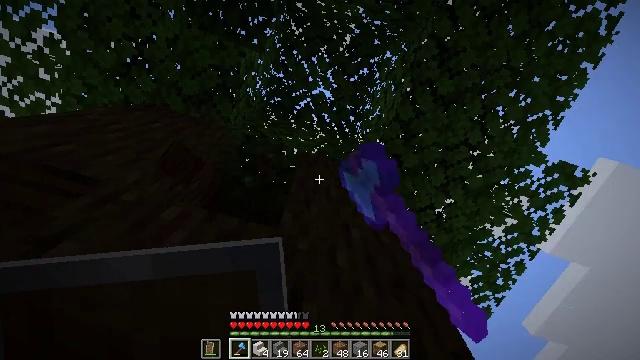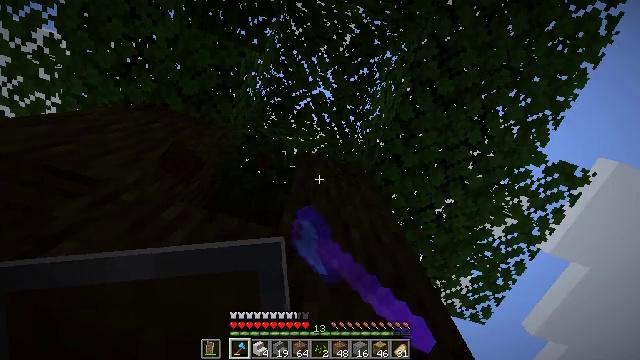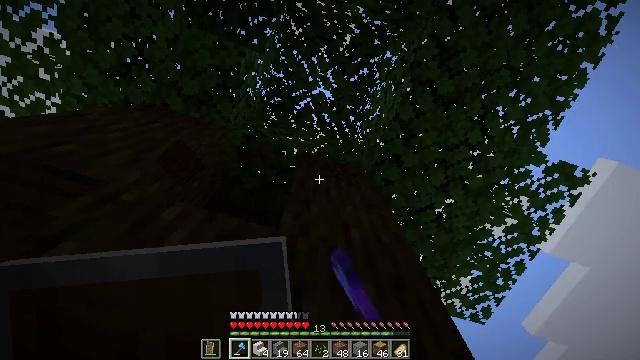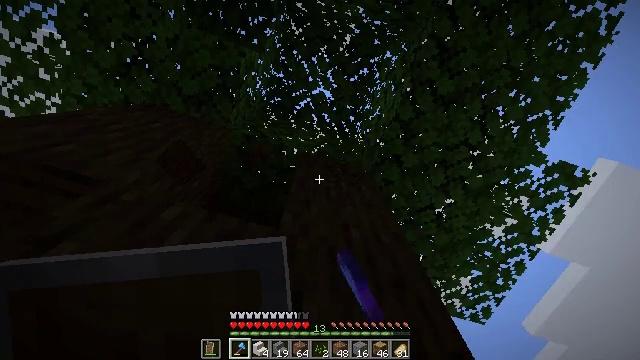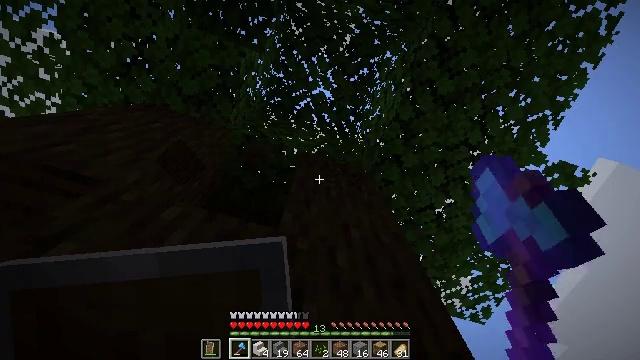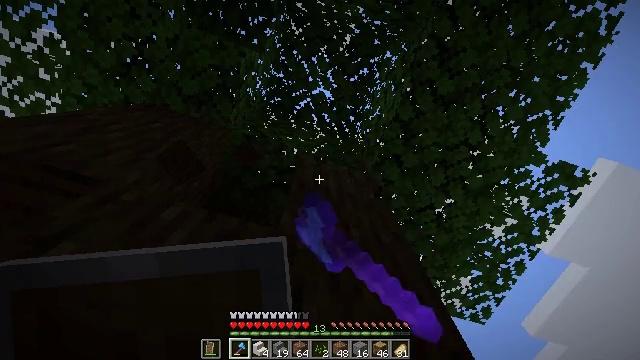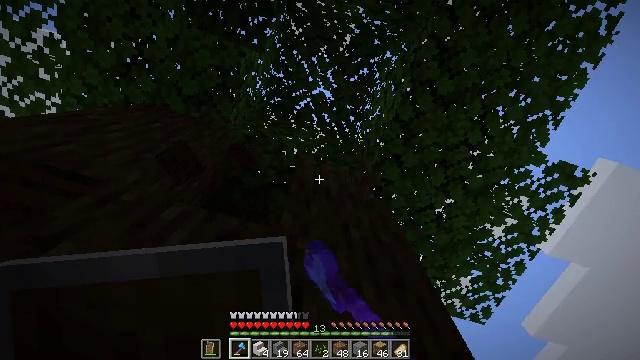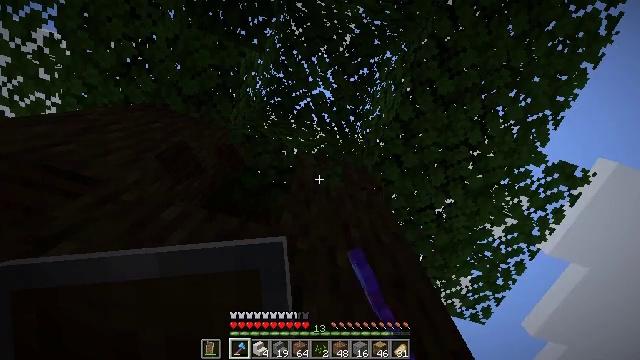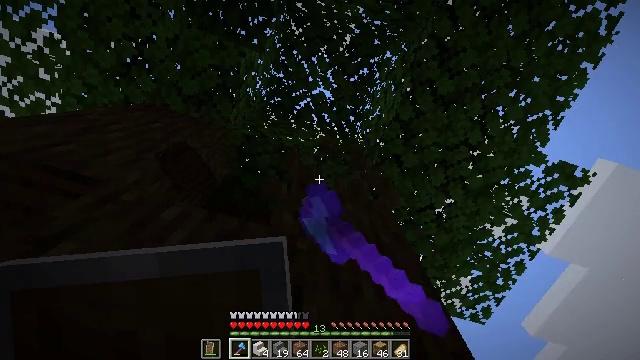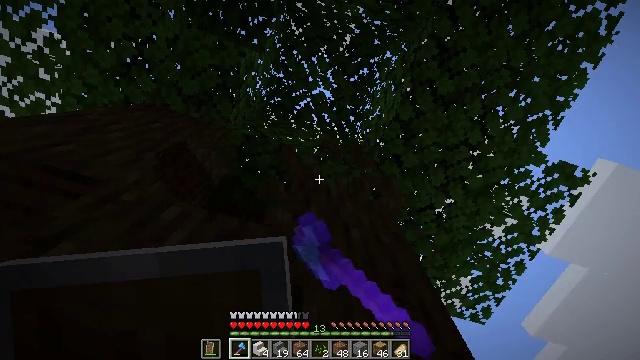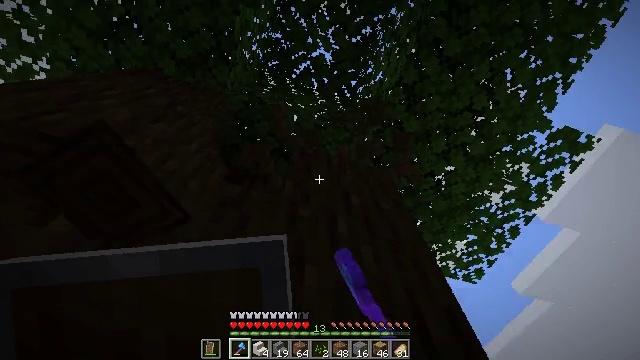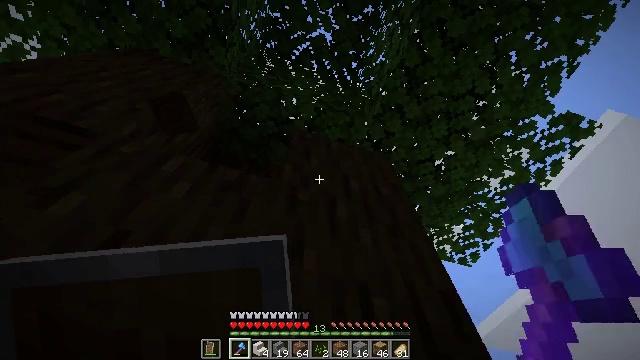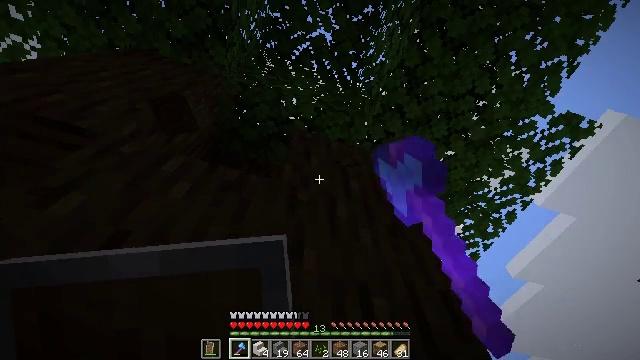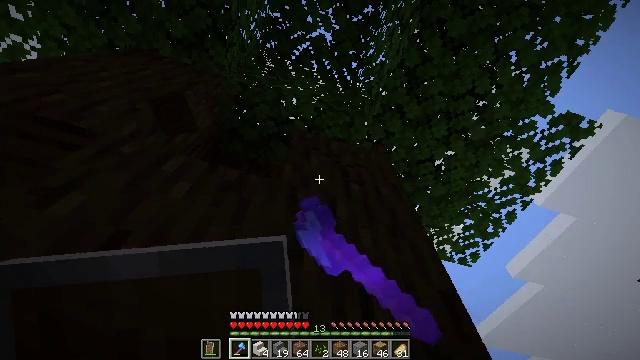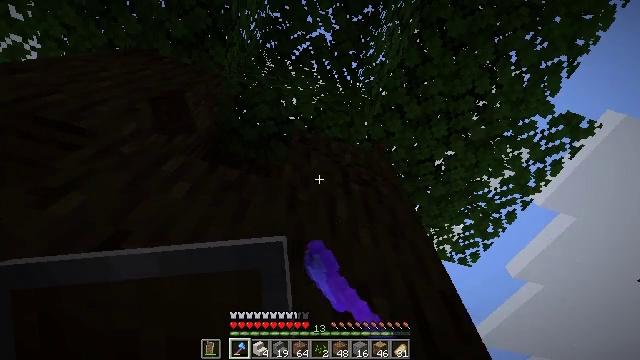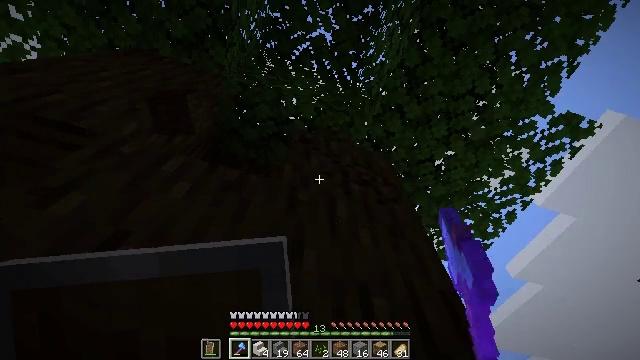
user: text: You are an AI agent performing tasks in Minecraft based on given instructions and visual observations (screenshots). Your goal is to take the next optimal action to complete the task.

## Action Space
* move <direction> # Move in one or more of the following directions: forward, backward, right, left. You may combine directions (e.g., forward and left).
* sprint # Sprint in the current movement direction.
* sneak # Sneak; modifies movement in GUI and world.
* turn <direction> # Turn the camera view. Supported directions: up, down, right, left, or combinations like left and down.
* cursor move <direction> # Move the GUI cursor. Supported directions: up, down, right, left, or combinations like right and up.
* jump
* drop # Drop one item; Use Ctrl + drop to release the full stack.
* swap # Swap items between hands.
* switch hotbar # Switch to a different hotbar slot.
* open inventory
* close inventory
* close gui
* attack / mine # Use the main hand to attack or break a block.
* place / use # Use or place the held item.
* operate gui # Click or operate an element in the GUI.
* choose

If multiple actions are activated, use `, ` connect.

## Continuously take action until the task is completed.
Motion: motion action
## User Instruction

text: Collect dark oak log for building.
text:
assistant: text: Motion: attack / mine
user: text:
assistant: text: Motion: attack / mine
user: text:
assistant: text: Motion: attack / mine
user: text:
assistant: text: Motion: attack / mine
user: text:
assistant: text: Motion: attack / mine
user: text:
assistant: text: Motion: attack / mine
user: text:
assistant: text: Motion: attack / mine
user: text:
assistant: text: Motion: attack / mine
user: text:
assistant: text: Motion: attack / mine
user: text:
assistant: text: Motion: turn down, attack / mine
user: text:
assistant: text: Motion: turn down, attack / mine
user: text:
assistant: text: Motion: attack / mine
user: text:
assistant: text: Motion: attack / mine
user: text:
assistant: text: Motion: attack / mine
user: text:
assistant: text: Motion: attack / mine
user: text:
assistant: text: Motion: attack / mine
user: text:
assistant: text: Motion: attack / mine
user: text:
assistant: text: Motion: attack / mine
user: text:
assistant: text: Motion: attack / mine
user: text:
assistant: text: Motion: attack / mine
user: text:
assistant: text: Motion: turn right and down, attack / mine
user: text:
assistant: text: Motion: turn right and down, attack / mine
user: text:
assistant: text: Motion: turn up, attack / mine
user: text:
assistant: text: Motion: attack / mine
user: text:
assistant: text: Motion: attack / mine
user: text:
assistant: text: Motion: attack / mine
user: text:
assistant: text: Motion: attack / mine
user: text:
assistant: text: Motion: attack / mine
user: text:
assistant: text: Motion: attack / mine
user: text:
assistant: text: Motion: attack / mine